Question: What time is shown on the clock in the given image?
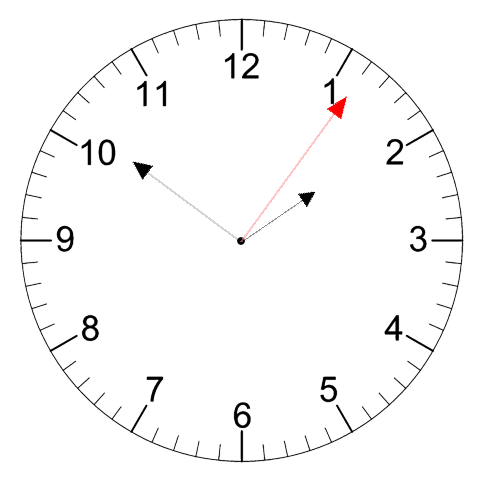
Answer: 01:51:06